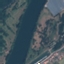
Land use / land cover: River